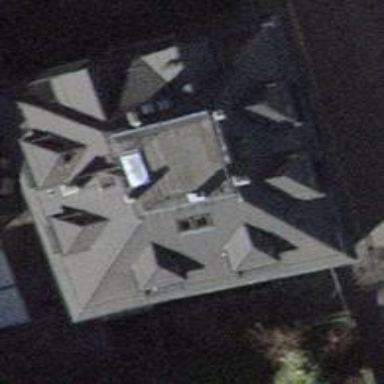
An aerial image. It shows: Apartment building with quadruple saltbox roof shape.